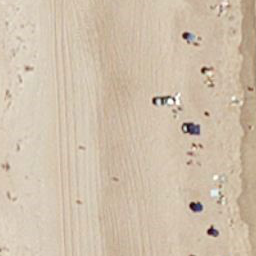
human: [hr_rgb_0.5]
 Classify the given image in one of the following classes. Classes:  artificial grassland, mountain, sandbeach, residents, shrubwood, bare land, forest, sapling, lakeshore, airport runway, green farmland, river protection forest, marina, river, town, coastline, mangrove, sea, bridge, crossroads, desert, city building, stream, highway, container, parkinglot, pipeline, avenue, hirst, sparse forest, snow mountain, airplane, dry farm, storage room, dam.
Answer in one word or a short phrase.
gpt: sandbeach